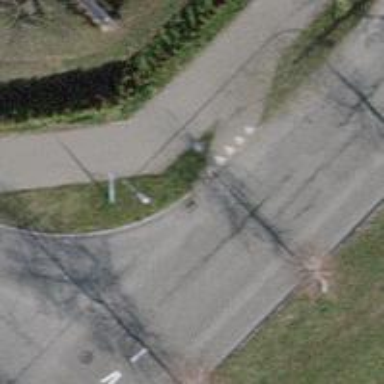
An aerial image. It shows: Asphalt sidewalk along the footway.